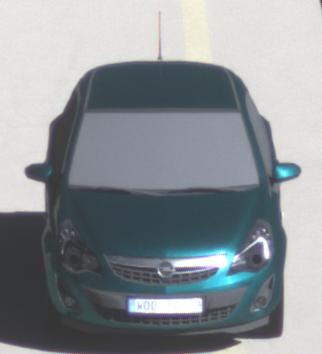
Make: Opel
Model: Corsa 1.2
Detailed model: Corsa (D)
Model produced from: 2011/01
Model produced until: 2014/08
Doors: 3
Color: blue
Road condition: dry road
Daytime: morning or afternoon
Contrast: high contrast